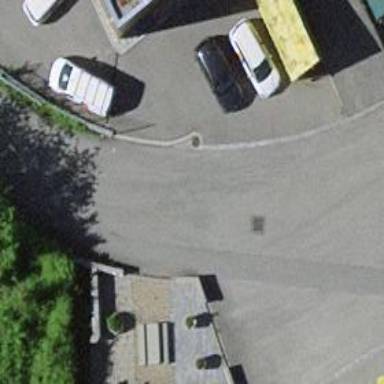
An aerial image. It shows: Residential road with asphalt surface.